Question: I am making an app for FB to be able to ban people from my facebook page even when they have not yet commented or liked my page. Just like detailed <URL>. I have a browser written in Lazarus, it logs onto facebook, navigates to page/settings, selects the first user on the "People who like this" list and changes the url and gives me a confirm dialog:

The below code creates this dialog:
'''
<a class="_54nc" href="/pages/likes/label_fans/?action=remove&amp;page_id=<PHONE>&amp;user_id=<PHONE>" rel="async-post" role="menuitem"><span><span class="_54nh">Remove</span></span></a>
'''
I would like to parse the popup dialog when it hits OnDocumentComplete event, but I am not able "catch" it. (I guess it is due to the fact this is made with AJAX(?) and with "async-post". )
Anyone knows why?
Thanks in advance,
modzsi
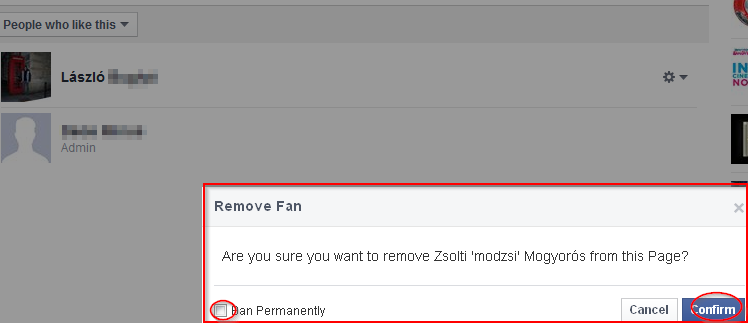
Answer: It looks like you can do it via API:
<URL>
It doesn't mention any restriction to the user id's you can pass in.
I guess you'll need another API call to retrieve the list of people "Who Like This".